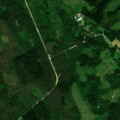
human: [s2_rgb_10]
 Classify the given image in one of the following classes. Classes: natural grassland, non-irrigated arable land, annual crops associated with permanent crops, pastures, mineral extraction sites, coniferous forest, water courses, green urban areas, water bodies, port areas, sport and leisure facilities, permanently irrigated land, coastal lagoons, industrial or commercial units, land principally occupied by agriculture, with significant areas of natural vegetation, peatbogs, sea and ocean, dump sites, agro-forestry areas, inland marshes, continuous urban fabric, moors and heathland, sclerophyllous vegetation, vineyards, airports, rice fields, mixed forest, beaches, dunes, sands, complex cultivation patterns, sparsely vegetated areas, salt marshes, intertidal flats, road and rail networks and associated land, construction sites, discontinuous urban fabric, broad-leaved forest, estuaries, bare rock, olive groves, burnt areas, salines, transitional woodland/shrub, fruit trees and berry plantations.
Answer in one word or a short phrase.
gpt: coniferous forest, mixed forest, transitional woodland/shrub